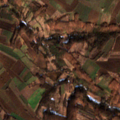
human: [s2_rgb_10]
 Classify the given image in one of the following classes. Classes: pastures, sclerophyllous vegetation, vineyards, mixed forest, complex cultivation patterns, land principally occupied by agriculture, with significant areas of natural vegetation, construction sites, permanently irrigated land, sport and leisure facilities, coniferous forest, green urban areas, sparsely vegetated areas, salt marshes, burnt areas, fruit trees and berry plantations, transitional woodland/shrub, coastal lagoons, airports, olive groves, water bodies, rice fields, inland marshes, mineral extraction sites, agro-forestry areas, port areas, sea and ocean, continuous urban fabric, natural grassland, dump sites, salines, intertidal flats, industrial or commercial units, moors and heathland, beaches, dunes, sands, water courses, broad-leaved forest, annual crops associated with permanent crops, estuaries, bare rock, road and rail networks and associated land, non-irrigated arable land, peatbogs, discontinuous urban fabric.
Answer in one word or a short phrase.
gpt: non-irrigated arable land, complex cultivation patterns, broad-leaved forest, transitional woodland/shrub